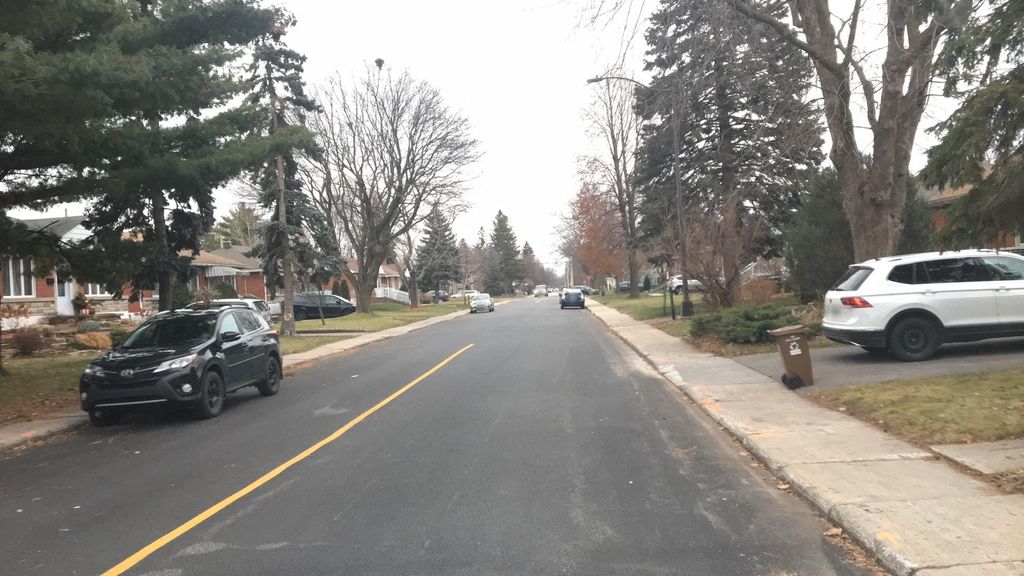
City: montreal